Question: I've got a very strange problem with a UIWebView:
I have a function in my appdelegate which opens a UIWebView to show my privacy policy. The function gets called twice from two different views. Once if the user clicks a button on the login screen and once if the user clicks a button on a view, which lies on top a google map view.
When the function is called from the login view everything works fine and I can , but when the function is called from the other view, the UIWebView appears but is not complete operable (for testing I load google.com):
I cannot scroll and I cannot open most of the links, the only elements, which respond to touch events are marked in this picture:

And here comes my code:
In my appdelegate I have:
'''
- (void)showPrivacy:(UIView *)view
{
overlay = [[UIView alloc] initWithFrame:view.frame];
overlay.backgroundColor = [UIColor blackColor];
overlay.alpha = 0;
[view addSubview:overlay];
privacyView = [[WPPrivacyView alloc] initWithFrame:CGRectMake(15, 40, view.frame.size.width-30, view.frame.size.height-75)];
privacyView.layer.shadowColor = [UIColor blackColor].CGColor;
privacyView.layer.shadowOffset = CGSizeMake(0, 1);
privacyView.layer.shadowOpacity = 0.75;
privacyView.layer.shadowRadius = 20.0f;
privacyView.userInteractionEnabled = YES;
privacyView.scrollView.scrollEnabled = YES;
privacyView.scrollView.bounces = NO;
privacyView.scalesPageToFit = YES;
[view addSubview:privacyView];
[UIView animateWithDuration:0.1 animations:^{
privacyView.alpha = 1;
}];
privacyView.transform = CGAffineTransformScale(CGAffineTransformIdentity, 0.1, 0.1);
CAKeyframeAnimation *bounceAnimation = [CAKeyframeAnimation animationWithKeyPath:@"transform.scale"];
bounceAnimation.values = [NSArray arrayWithObjects:
[NSNumber numberWithFloat:0.1],
[NSNumber numberWithFloat:1.1],
[NSNumber numberWithFloat:0.95],
[NSNumber numberWithFloat:1.0], nil
];
bounceAnimation.duration = 0.3;
bounceAnimation.removedOnCompletion = NO;
[privacyView.layer addAnimation:bounceAnimation forKey:@"bounce"];
privacyView.layer.transform = CATransform3DIdentity;
}
'''
To hide the View I call:
- (void)hidePrivacy
{
[UIView animateWithDuration:0.3 animations:^{
privacyView.alpha = 0;
privacyView.transform = CGAffineTransformScale(CGAffineTransformIdentity, 0.1, 0.1);
} completion:^(BOOL finished) {
[privacyView removeFromSuperview];
}];
}
The showPrivacy function gets called from the login view and from the map view as follows:
'''
WPAppDelegate *appDelegate = [[UIApplication sharedApplication]delegate];
[appDelegate showPrivacy:self.view];
'''
So why is everything working fine, when the webview appears at the login view and why can I operate SOME elements but not all, when it appears at the map view?
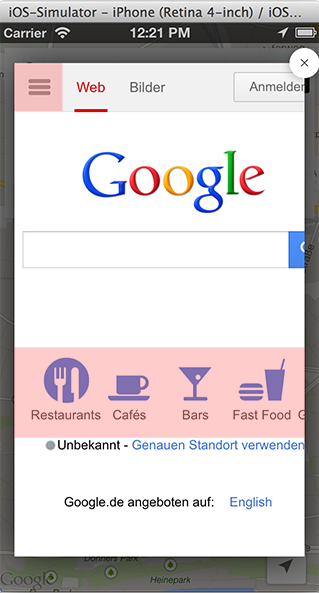
Answer: Because you're adding your overlay view as a subview. This means the superview is going to get involved with user interaction and some events will get 'stolen' or blocked. In particular, scrolling, which uses gesture recognizers.
You may want to change your design so that you present a modal view controller with your overlay. If you want the background to be the original view then you could grab an image of it before you present the modal.